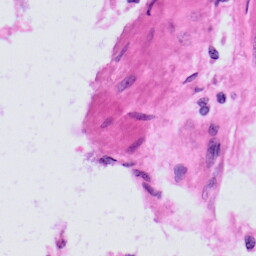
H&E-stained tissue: Prostate